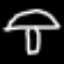
Label: mushroom